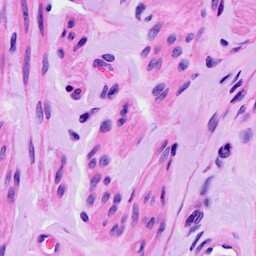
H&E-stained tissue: Ovarian